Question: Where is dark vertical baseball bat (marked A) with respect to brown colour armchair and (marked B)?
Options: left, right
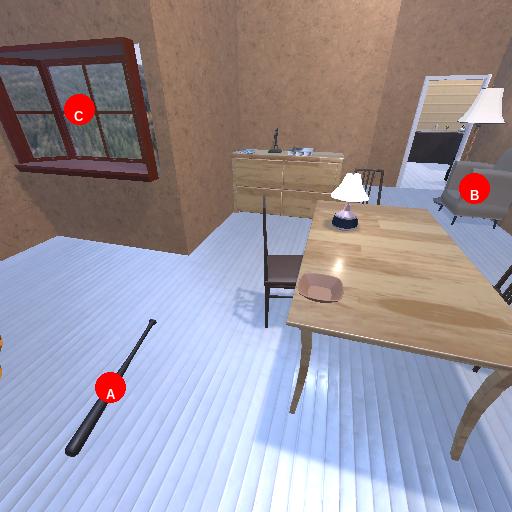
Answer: left